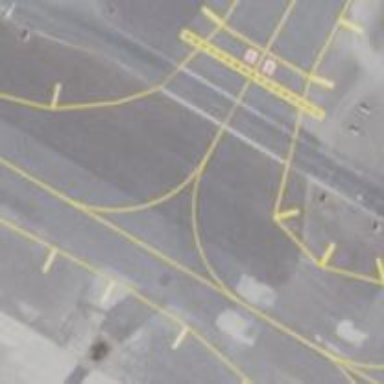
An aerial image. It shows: Image of taxiway at airport.